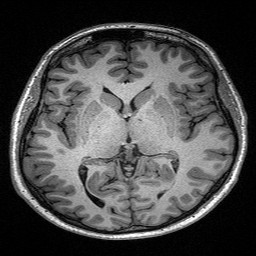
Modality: T1w
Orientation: coronal
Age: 26
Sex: male
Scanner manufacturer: siemens
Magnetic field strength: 3 T
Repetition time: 2.4 s
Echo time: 0.03 s